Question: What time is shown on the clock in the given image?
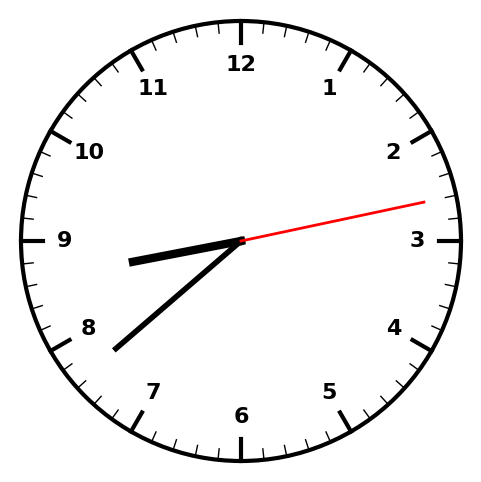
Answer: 08:38:13